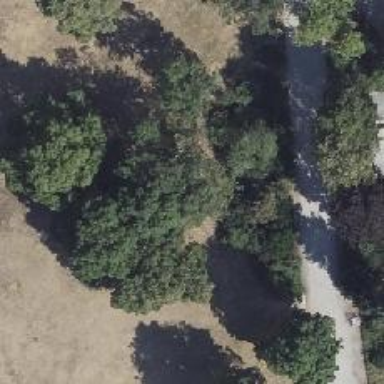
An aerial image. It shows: Broadleaved deciduous tree located in park.